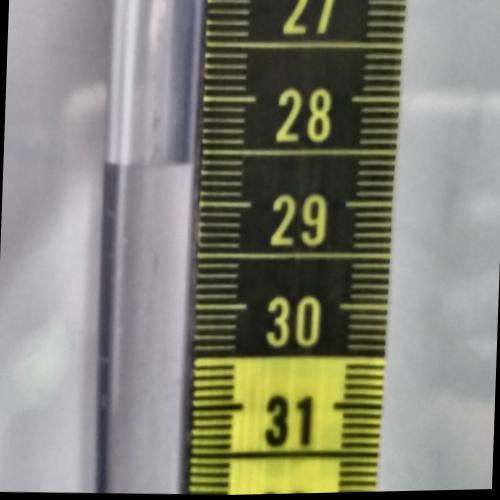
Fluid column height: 28.6 cm